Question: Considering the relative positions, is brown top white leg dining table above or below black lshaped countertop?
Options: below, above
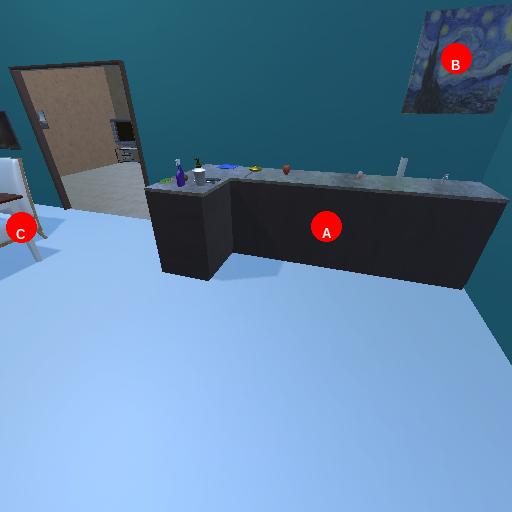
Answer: below